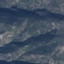
Land use / land cover class: HerbaceousVegetation